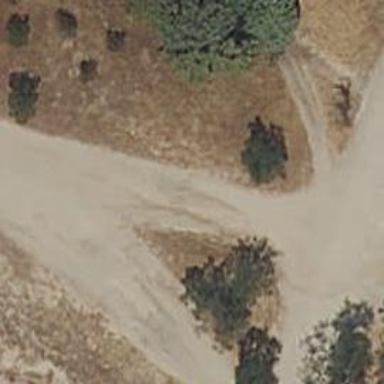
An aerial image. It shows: Dirt path.